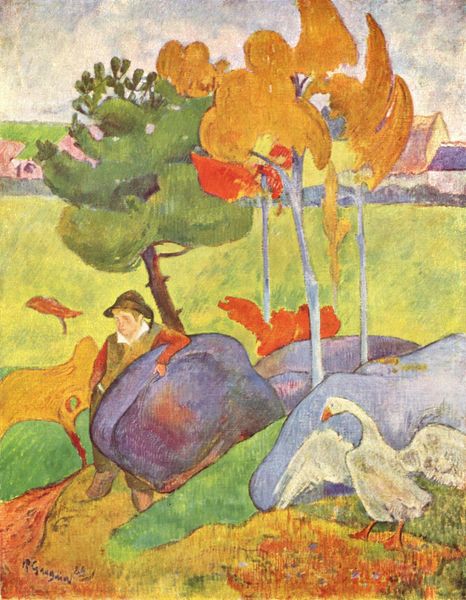
Titel: Bretonischer Gänsehirt
Künstler: Paul Gauguin
Standort: Paris
Institution: Collection P. Rosenberg
Schlagwörter: baum, blau, blätter, felsen, flügel, gemälde, himmel, laub, mann, vogel, weiß, wolken, bäume, gelb, grün, impressionismus, landschaft, stadt, blumen, braun, bunt, frankreich, hell, hintergrund, hut, orange, schwarz, blüten, gebäude, gras, haus, rot, tier, tiere, weg, wiese, expressionismus, malerei, architektur, mensch, sehen, stein, steine, hals, portrait, signatur, feld, felder, häuser, natur, stamm, vögel, kind, blatt, pflanzen, krone, kopfbedeckung, ruhe, ente, gans, schnabel, schwan, beobachten, schuhe, moderne, korn, farben, fels, modern, dorf, dächer, lila, violett, herbst, primitivismus, rast, van gogh, stämme, korb, junge, weste, bauer, gauguin, knabe, gogh, expressionistisch, bub, geld, paul, wolkig, klassische moderne, gänse, jüngling, jäger, kiefer, gaugin, märchen, siedlung, signac, farbfelder, zuschauen, hirte, lehnend, blauer reiter, matisse, marc, föhre, farbfeld, paul gaugin, fauve, hirt, gänsehirte, ganz, van gigh, hans im glück, fauvisten, blauer stein, hans im glock, nils, holgerson, grashaus